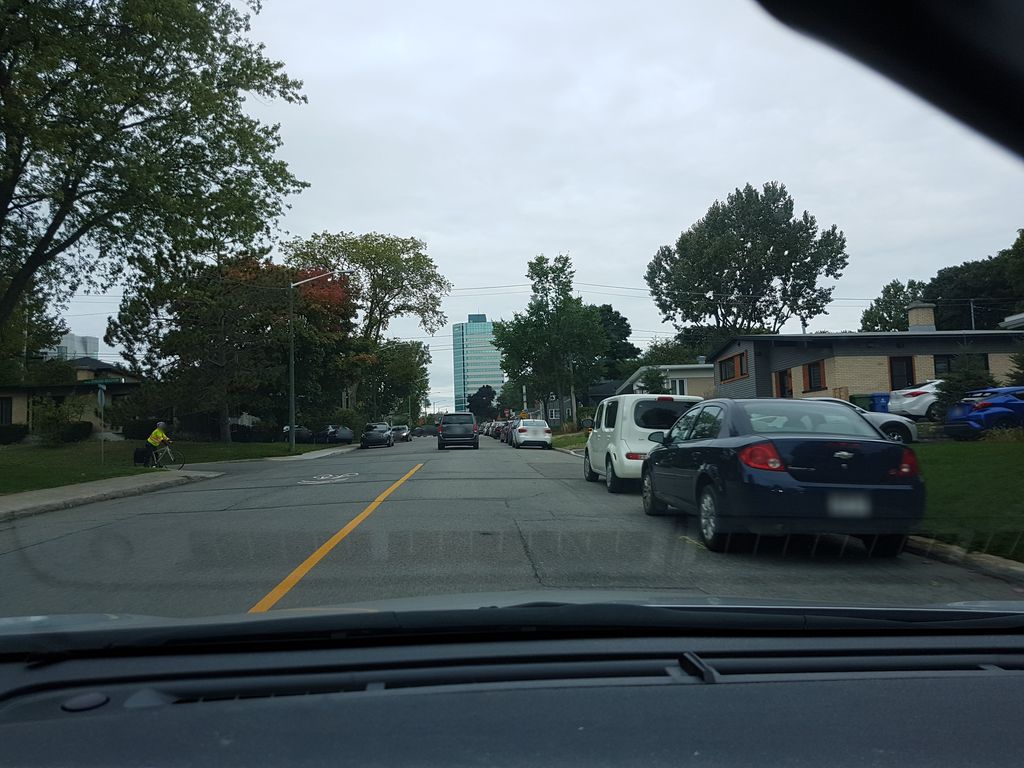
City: quebec_city